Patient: sex F, age 41
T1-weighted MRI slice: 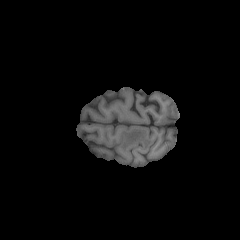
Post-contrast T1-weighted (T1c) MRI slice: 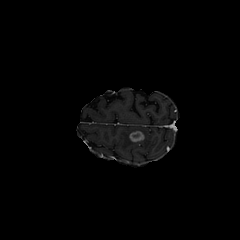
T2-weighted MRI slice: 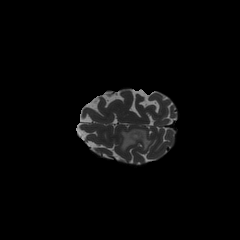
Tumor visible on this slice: yes
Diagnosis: Glioblastoma, IDH-wildtype
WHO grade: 4